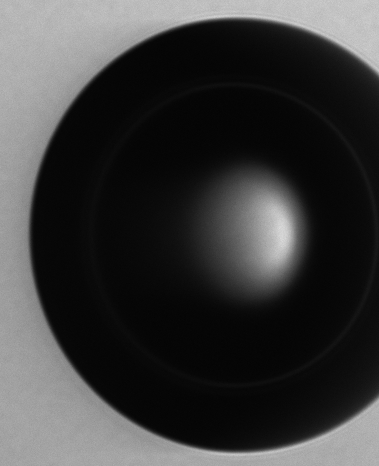
Label: bubble